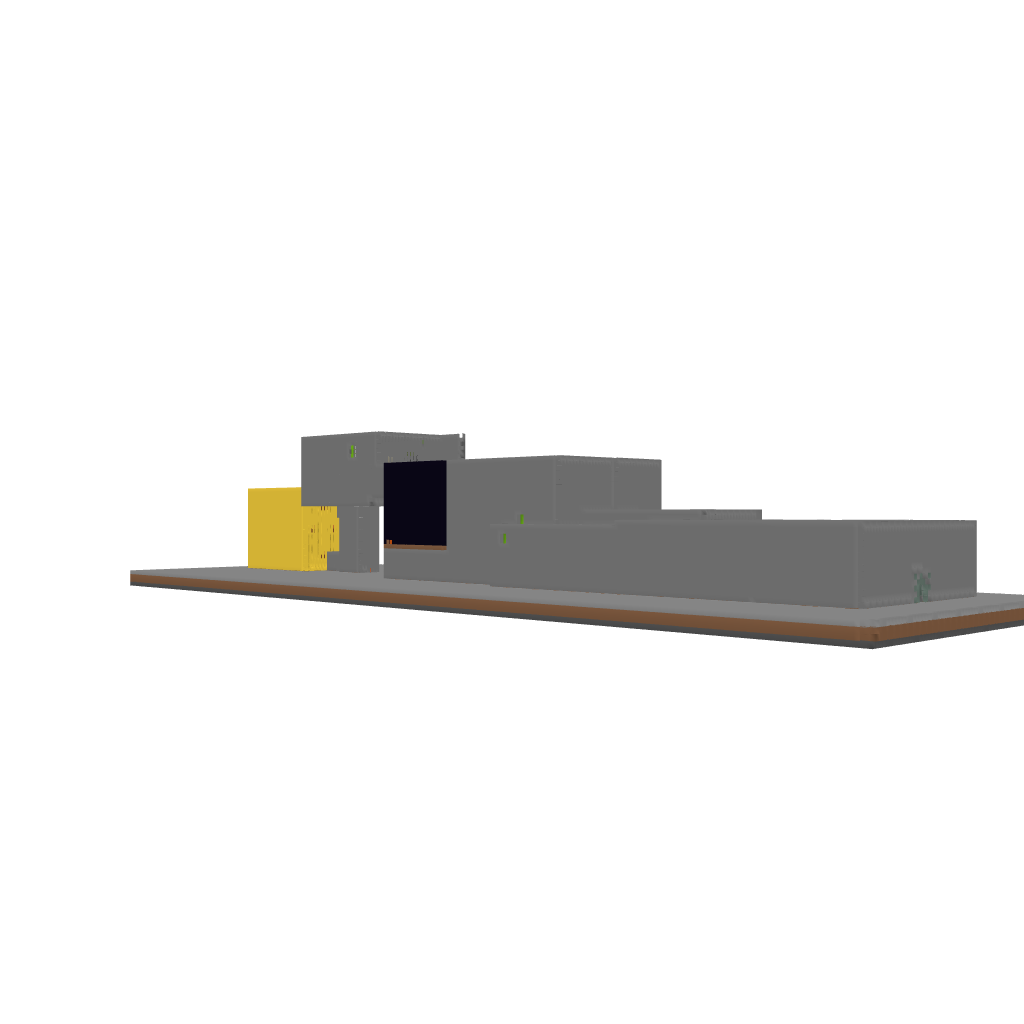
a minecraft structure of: Complex Puzzle!